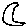
Label: moon